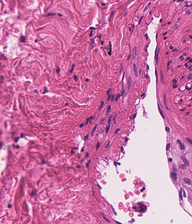
Tumor epithelial tissue: no
Tumor-associated stroma tissue: yes
Normal tissue: no